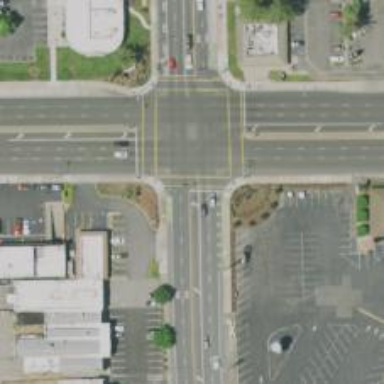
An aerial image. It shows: Solid stop line on the road.